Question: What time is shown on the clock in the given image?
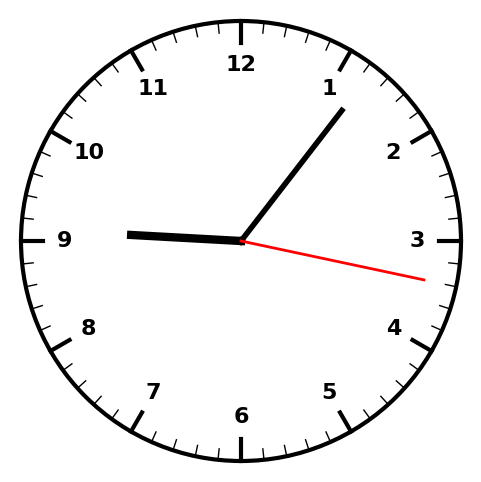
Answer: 09:06:17